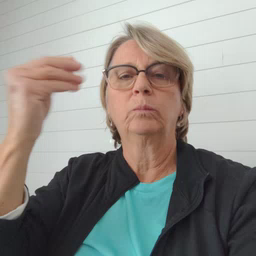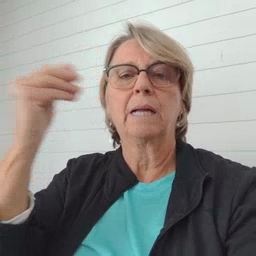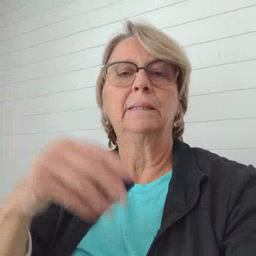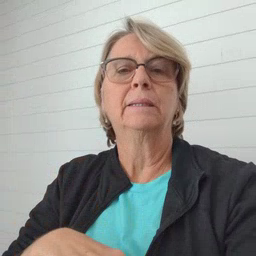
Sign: outside